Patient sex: M
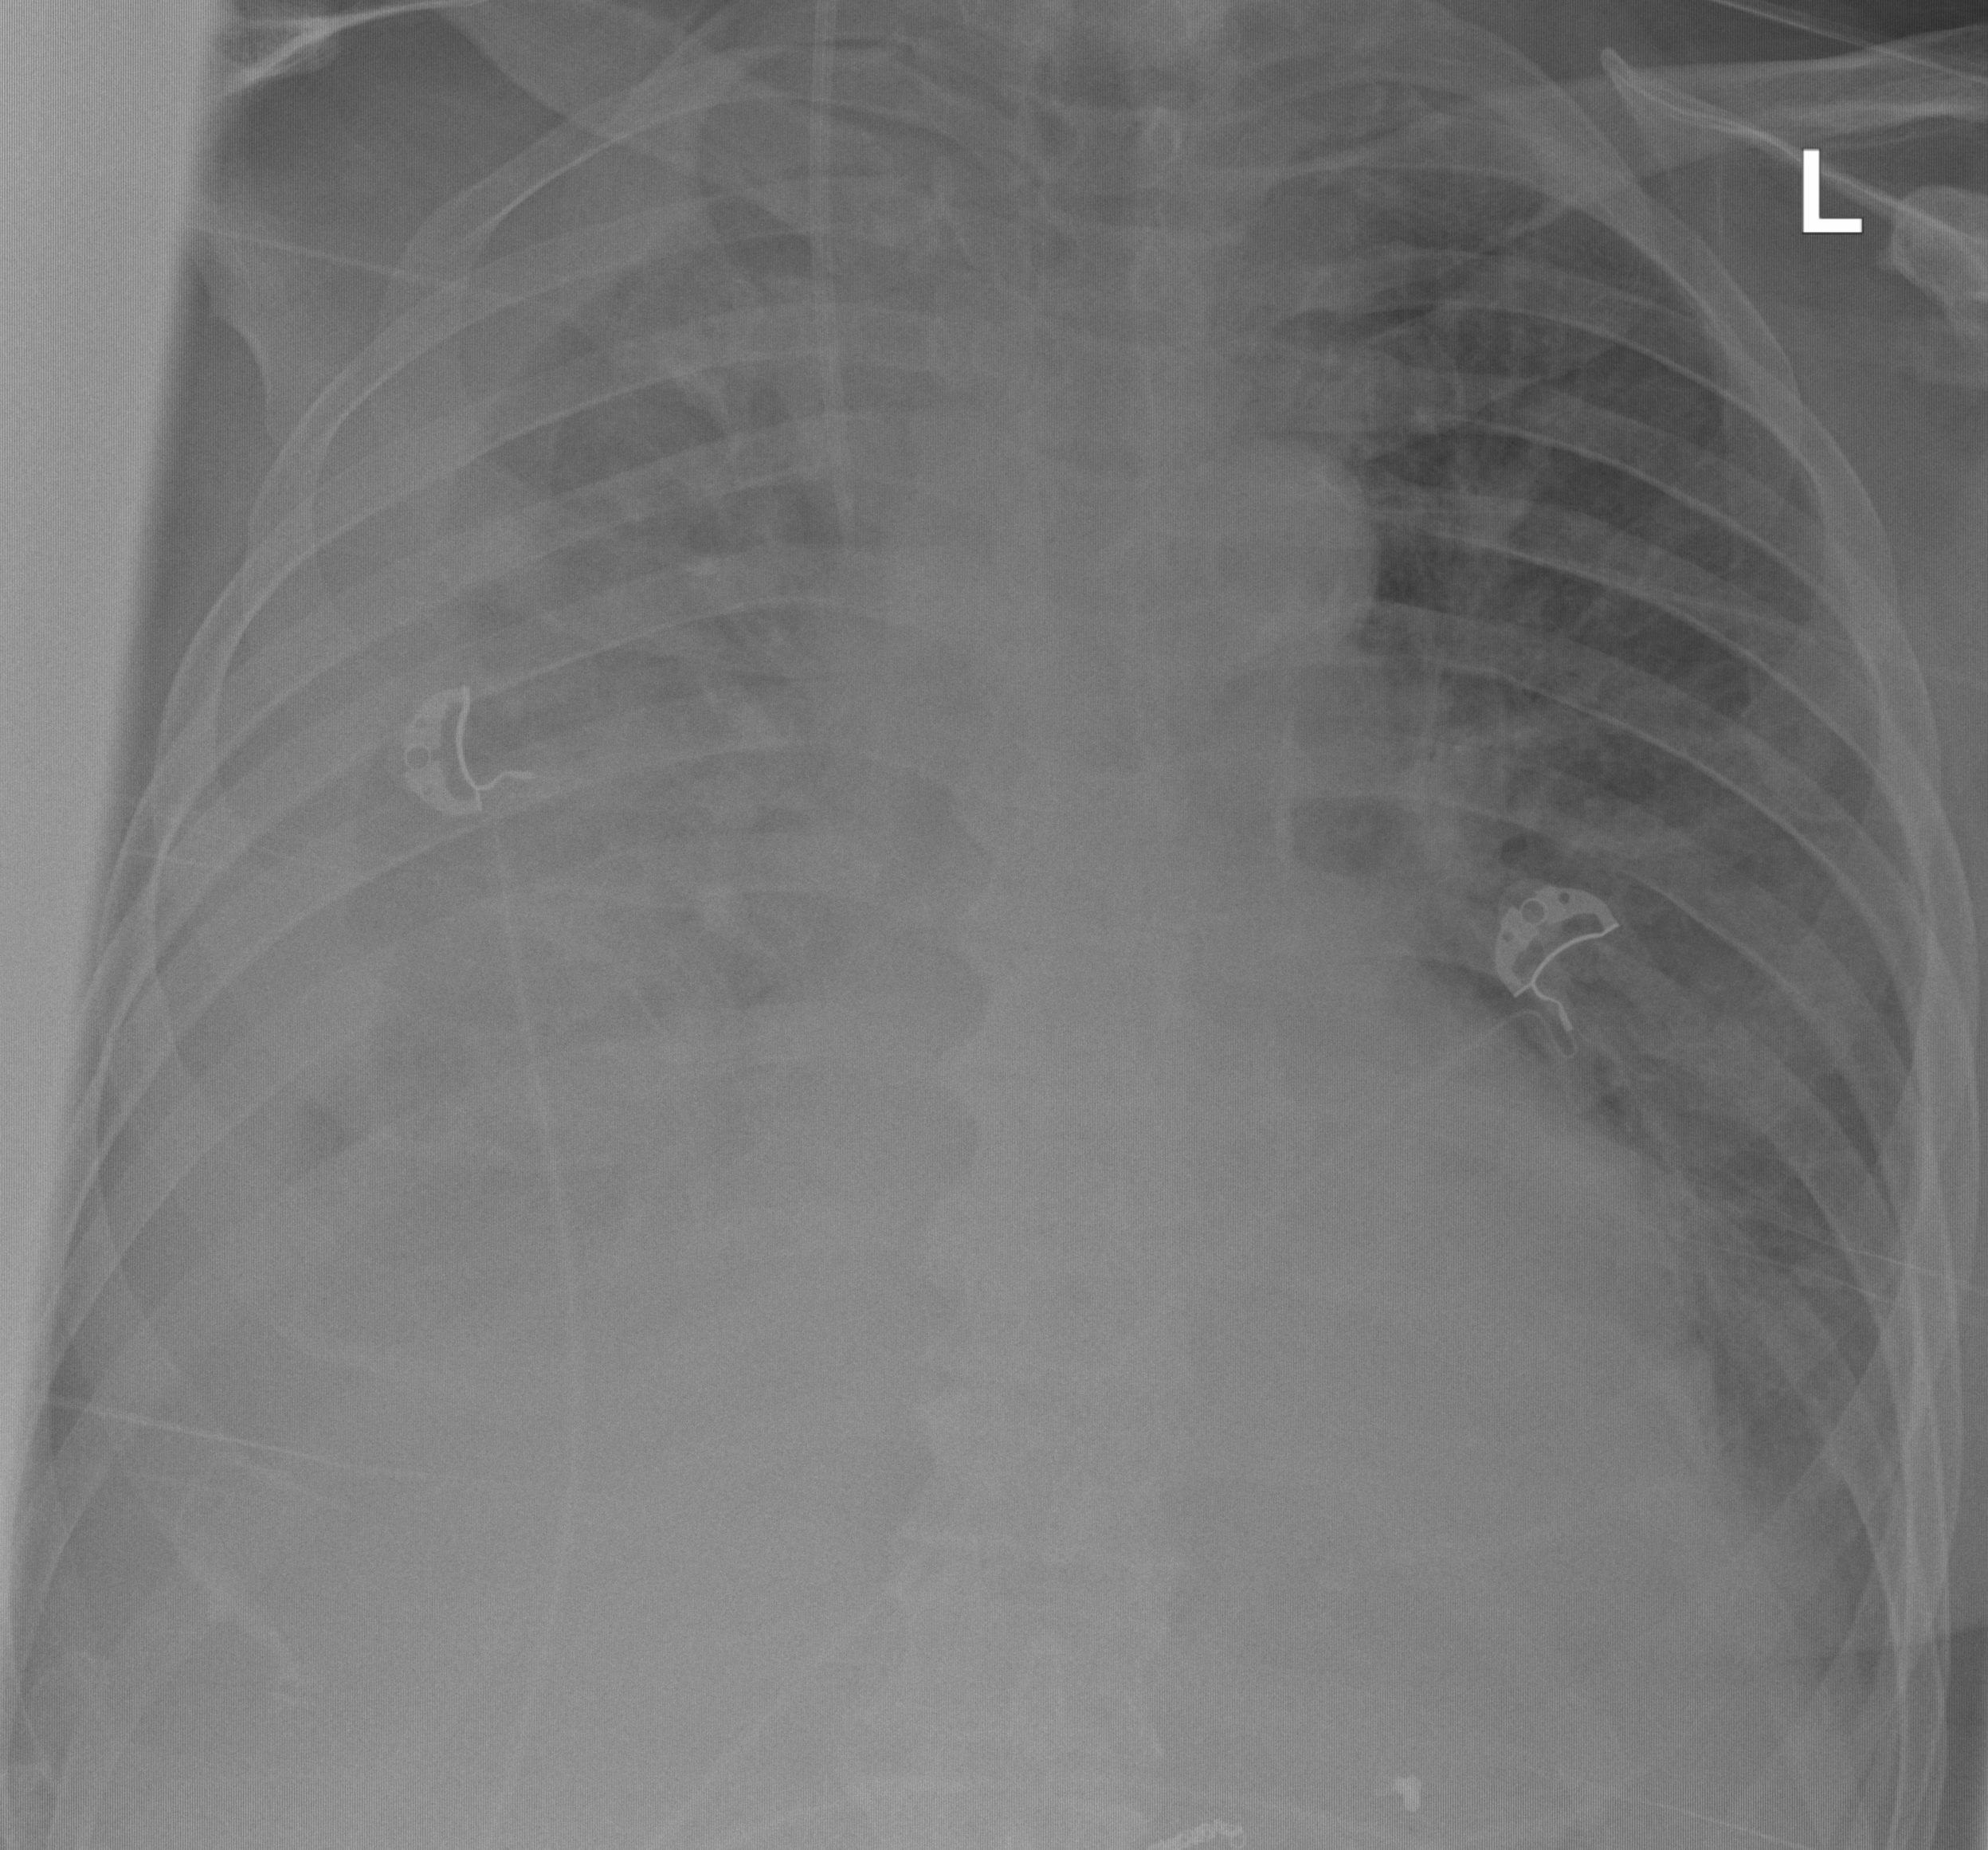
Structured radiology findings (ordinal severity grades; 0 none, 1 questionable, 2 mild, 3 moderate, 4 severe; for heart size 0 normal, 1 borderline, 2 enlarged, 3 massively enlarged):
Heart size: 0
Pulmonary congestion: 2
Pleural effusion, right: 3
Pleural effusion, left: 2
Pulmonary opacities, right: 2
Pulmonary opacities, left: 1
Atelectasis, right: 2
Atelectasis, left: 2